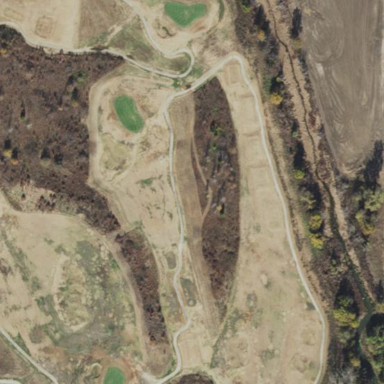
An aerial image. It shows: Area with grass used as rough in golf course.